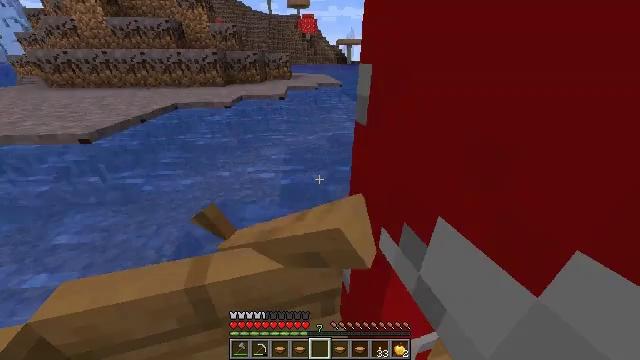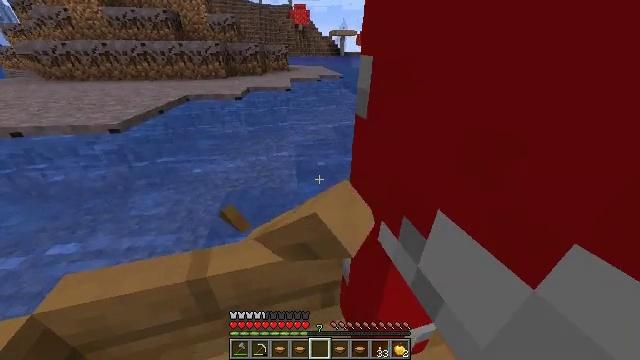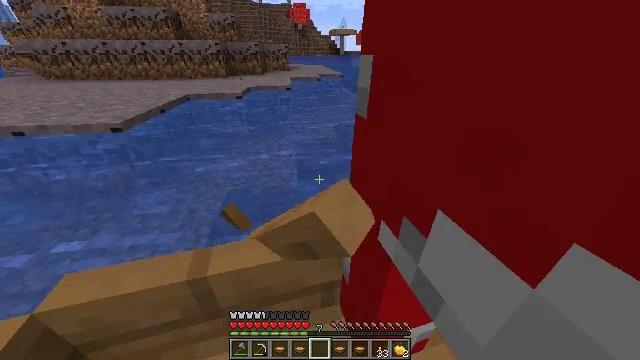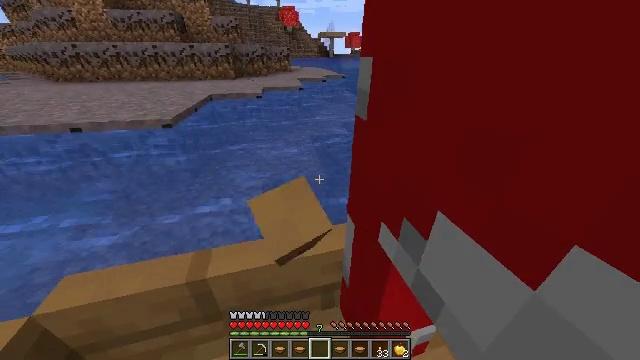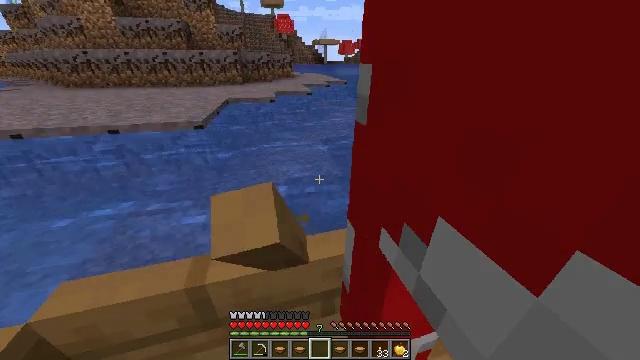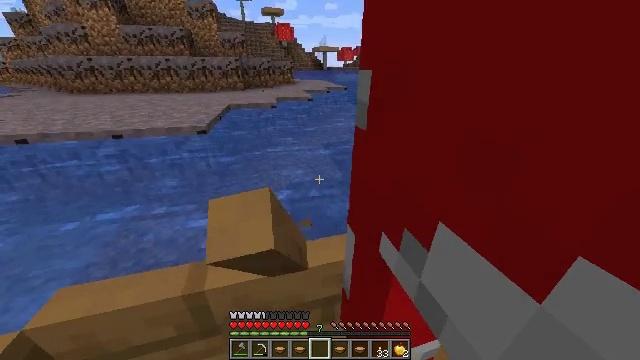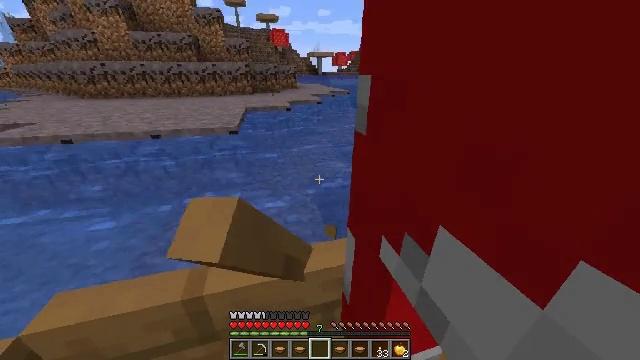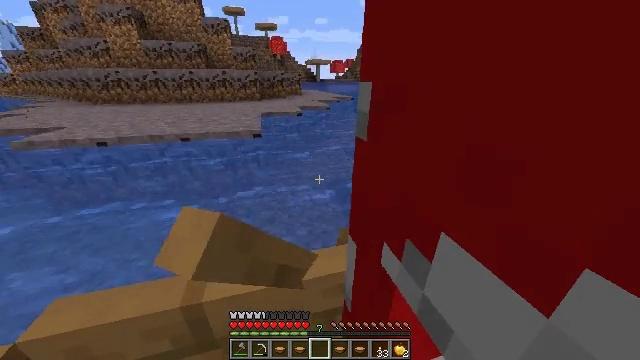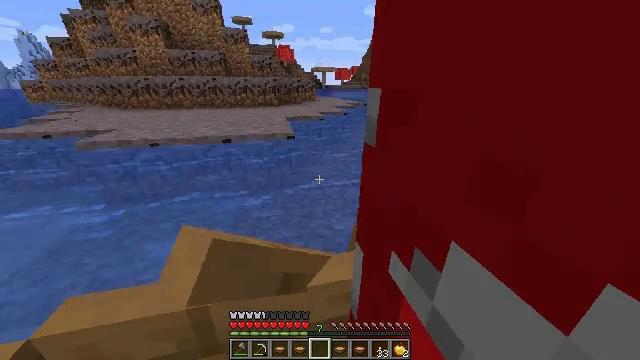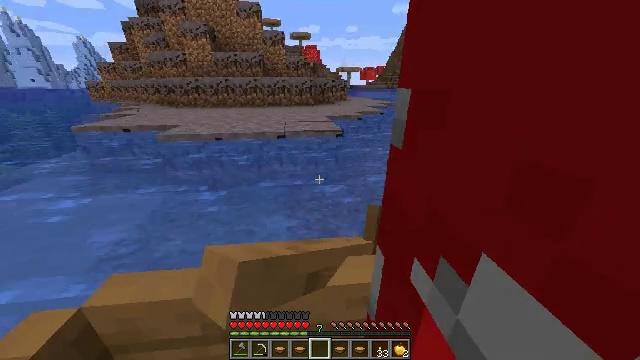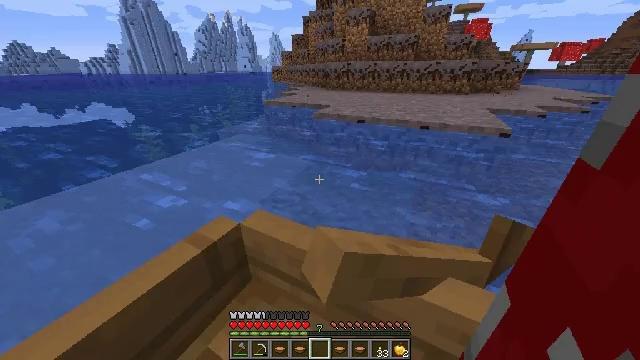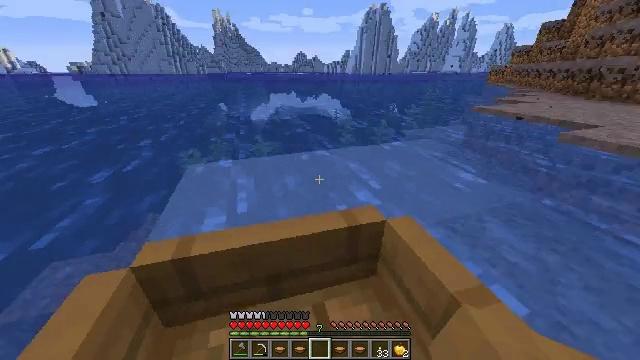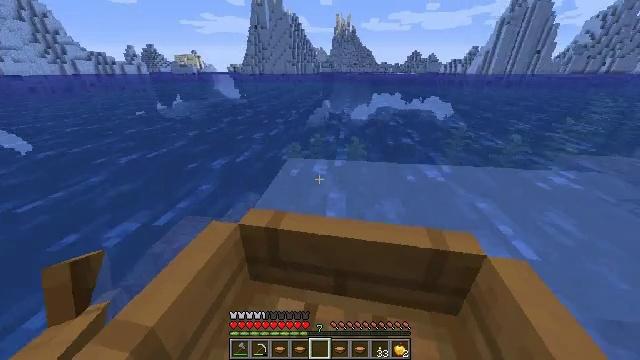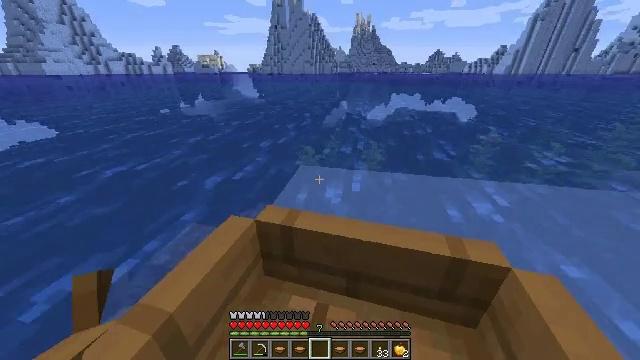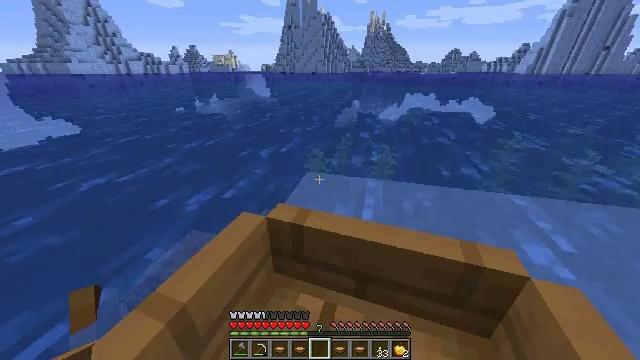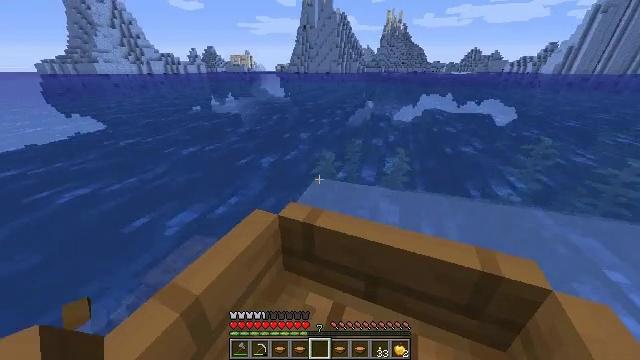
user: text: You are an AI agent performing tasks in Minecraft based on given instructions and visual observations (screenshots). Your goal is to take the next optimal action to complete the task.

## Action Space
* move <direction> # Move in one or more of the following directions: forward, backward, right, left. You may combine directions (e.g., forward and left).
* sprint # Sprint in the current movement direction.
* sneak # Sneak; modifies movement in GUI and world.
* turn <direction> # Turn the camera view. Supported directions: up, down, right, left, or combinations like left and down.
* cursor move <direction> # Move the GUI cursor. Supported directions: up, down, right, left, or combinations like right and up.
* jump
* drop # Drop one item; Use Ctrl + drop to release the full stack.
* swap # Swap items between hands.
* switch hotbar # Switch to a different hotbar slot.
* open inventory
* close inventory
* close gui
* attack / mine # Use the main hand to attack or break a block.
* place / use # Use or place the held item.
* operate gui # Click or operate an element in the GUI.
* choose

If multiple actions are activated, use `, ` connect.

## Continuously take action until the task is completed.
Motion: motion action
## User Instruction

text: Remove a mushroom stew from the inventory.
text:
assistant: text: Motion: move forward, sprint, turn right and down
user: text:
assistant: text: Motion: move forward, sprint, turn right
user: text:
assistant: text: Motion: move forward, sprint, turn right
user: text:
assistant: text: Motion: move forward, sprint, turn right and up
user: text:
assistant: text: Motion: move forward, sprint, turn right and up
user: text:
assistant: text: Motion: move forward, sprint, turn up
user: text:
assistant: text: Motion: move forward, sprint, turn up
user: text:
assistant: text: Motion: move forward, sprint, turn left and up
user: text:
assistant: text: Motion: move forward, sprint, turn left
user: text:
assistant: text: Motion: move forward, sprint, turn left and down
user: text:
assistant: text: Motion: move forward, sprint, turn left
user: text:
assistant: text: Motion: move forward, sprint, turn left
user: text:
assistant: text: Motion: move forward, sprint, turn left
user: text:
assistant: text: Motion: move forward, sprint, turn left
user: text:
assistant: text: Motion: move forward, sprint, turn left
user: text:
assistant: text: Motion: move forward, sprint
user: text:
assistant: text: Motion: move forward
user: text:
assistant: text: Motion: move forward
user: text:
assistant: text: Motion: move forward
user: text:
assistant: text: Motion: move forward
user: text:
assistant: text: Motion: move forward
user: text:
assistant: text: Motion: move forward
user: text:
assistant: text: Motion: move forward
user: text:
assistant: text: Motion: move forward
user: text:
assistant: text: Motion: move forward
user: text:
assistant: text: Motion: move forward
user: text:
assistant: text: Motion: move forward
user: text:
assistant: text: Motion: move forward, turn up
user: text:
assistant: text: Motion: move forward, turn up
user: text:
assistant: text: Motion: move forward, turn left and up